Brain MRI, t2w sequence, axial 2D slice.
Patient: age 38, sex F, weight 78 kg, height 1.78 m
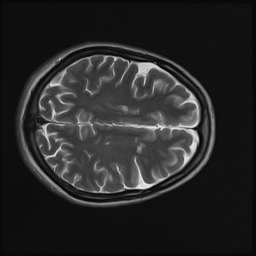